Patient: sex F, age 60
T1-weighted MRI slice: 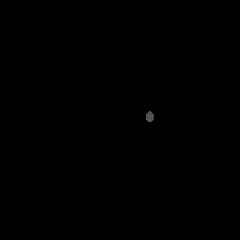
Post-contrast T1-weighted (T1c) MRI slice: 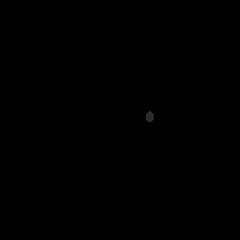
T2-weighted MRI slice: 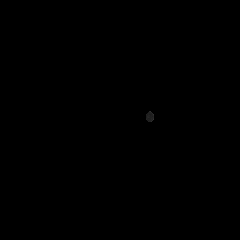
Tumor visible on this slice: no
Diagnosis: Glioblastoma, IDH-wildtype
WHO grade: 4